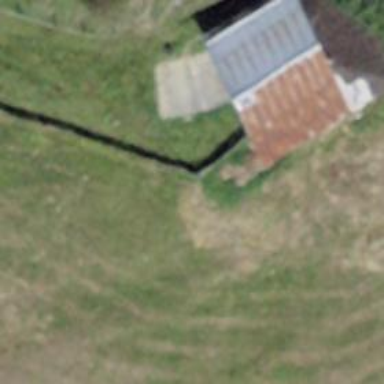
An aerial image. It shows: Fence is in the image.